Question: I have Binary Search tree and have to perform three types of tree traversal:
Are this results correct?
'''
Pre-order (root,left,right): 30,15,59,43,40,92
In-order (left,root,right): 15,30,59,40,43,92
Post-order (left,right,root): 15,59,40,43,92,30
'''

---
UPDATE:
15,30,40,43,59,92 (projection?)
15,40,43,92,59,30.
Is it right?
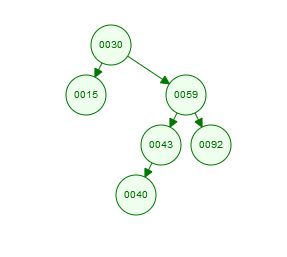
Answer: Given this updated tree, your preorder traversal is correct.
Your inorder traversal, though, is incorrect. As a hint, doing an inorder traversal of a binary tree always lists the values off in sorted order.
Finally, your postorder traversal is incorrect. The value 59 won't be produced until after all of the nodes in its two subtrees are produced, so it should come second-to-last. Using this fact, try seeing if you can come up with the correct answer.
Hope this helps!